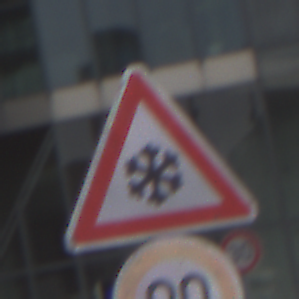
Verkehrszeichen: SchneeOderEisglaette
Zusatzzeichen unten: Geschwindigkeit90
Umgebung: Outdoor, Urban
Tageszeit: MorningAfternoon
Wetter: Overcast
Licht: Natural
Jahreszeit: NotSpecified
Kontrast: LowContrast